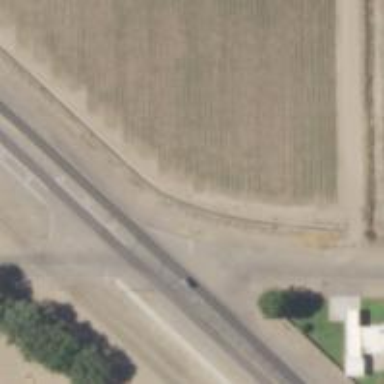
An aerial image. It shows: Abandoned road.